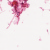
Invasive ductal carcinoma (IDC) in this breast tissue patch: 0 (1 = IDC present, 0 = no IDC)